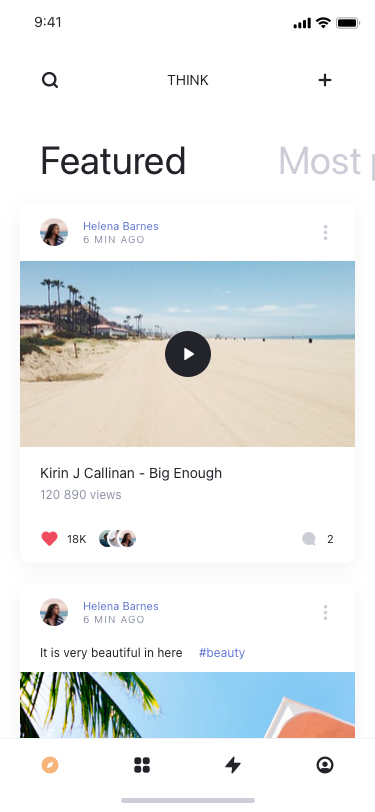
Text in this UI design:
2
18K
120 890 views
Kirin J Callinan - Big Enough
6 min ago
Helena Barnes
#beauty
It is very beautiful in here
6 min ago
Helena Barnes
Most popular
Featured